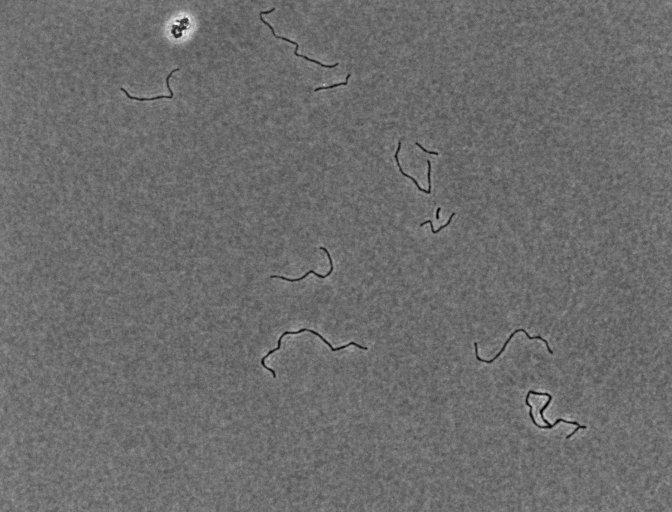
Phase contrast microscopy, 20x objective, 5 h incubation